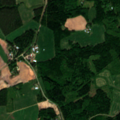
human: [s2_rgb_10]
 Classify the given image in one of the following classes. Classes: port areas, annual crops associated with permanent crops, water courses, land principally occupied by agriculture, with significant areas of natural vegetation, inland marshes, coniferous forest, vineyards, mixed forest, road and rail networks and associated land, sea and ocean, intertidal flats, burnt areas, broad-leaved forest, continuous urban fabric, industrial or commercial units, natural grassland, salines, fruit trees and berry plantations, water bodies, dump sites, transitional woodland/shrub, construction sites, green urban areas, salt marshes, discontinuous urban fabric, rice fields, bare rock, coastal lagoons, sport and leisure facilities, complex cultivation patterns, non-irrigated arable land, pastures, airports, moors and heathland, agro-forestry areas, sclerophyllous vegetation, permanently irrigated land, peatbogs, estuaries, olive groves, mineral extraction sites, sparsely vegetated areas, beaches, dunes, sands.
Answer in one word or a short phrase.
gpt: non-irrigated arable land, land principally occupied by agriculture, with significant areas of natural vegetation, broad-leaved forest, mixed forest